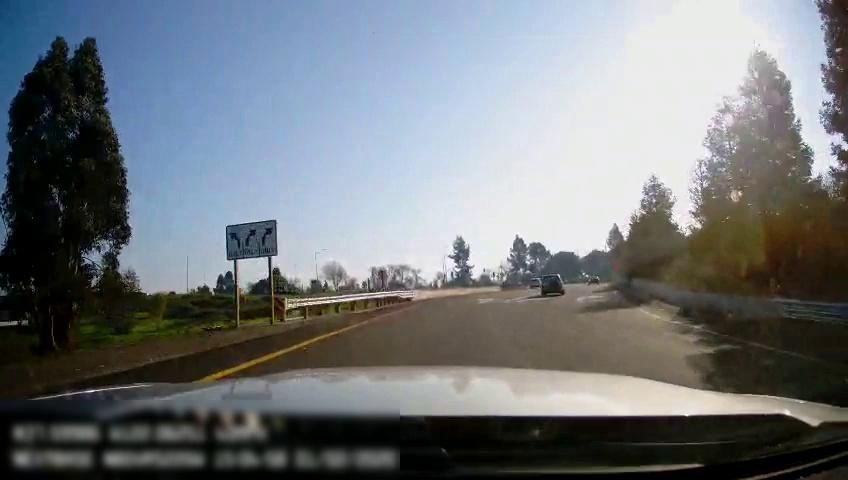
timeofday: Day
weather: Sunny
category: Drivable Space
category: Vehicles | SUV
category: Vehicles | SUV
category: Lanes | Current Lane
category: Lanes | Alternate Lane
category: Lanes | Alternate Lane
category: Traffic | Signs